Question: Dear R community on SO,
I am trying to create a wrapper function around 'ggplot2::facet_wrap()'.
My goal would be to pass a 'split_by' parameter to 'ggplot2::facet_wrap()', possibly unquoted, as follows:
'my_ggplot2_wrapper(my_data, x = some_x_col, y = some_y_col, split_by = another_discrete_var)'.
'split_by' would be a column contained in the data I pass to my wrapper.
Below is what I have tried.
Thanks in advance for considering my request.
Other solutions I've tried without success:
- 'p + ggplot2::facet_wrap(ggplot2::vars(split_by), ncol = 2, nrow = 2)'- 'p + ggplot2::facet_wrap({{ split_by }}, ncol = 2, nrow = 2)'
'''
sessionInfo()
#> R version 4.1.3 (2022-03-10)
#> Platform: x86_64-apple-darwin17.0 (64-bit)
#> Running under: macOS Big Sur/Monterey 10.16
#>
#> Matrix products: default
#> BLAS: /opt/R/4.1.3/Resources/lib/libRblas.0.dylib
#> LAPACK: /opt/R/4.1.3/Resources/lib/libRlapack.dylib
#>
#> locale:
#> [1] en_US.UTF-8/en_US.UTF-8/en_US.UTF-8/C/en_US.UTF-8/en_US.UTF-8
#>
#> attached base packages:
#> [1] stats graphics grDevices utils datasets methods base
#>
#> loaded via a namespace (and not attached):
#> [1] withr_2.5.0 digest_0.6.29 R.methodsS3_1.8.2 lifecycle_1.0.2
#> [5] magrittr_2.0.3 reprex_2.0.2 evaluate_0.16 highr_0.9
#> [9] stringi_1.7.8 rlang_1.0.6 cli_3.4.1 rstudioapi_0.14
#> [13] fs_1.5.2 R.utils_2.12.1 R.oo_1.25.0 styler_1.8.1
#> [17] rmarkdown_2.16 tools_4.1.3 stringr_1.4.1 R.cache_0.16.0
#> [21] glue_1.6.2 purrr_0.3.4 xfun_0.32 yaml_2.3.5
#> [25] fastmap_1.1.0 compiler_4.1.3 htmltools_0.5.3 knitr_1.40
set.seed(2022)
library(rlang)
ts <- tibble::tibble(
ds = seq(as.Date("2018-01-01"), as.Date("2019-12-31"), by = "1 day"),
y = rnorm(length(ds), mean = 50, sd = 10)
)
ts_component <- purrr::map_dfr(
c("A", "B", "C", "D"),
~ dplyr::mutate(ts, component = .x)
)
ts_component
#> # A tibble: 2,920 x 3
#> ds y component
#> <date> <dbl> <chr>
#> 1 2018-01-01 59.0 A
#> 2 2018-01-02 38.3 A
#> 3 2018-01-03 41.0 A
#> 4 2018-01-04 35.6 A
#> 5 2018-01-05 46.7 A
#> 6 2018-01-06 21.0 A
#> 7 2018-01-07 39.4 A
#> 8 2018-01-08 52.8 A
#> 9 2018-01-09 57.5 A
#> 10 2018-01-10 52.4 A
#> # ... with 2,910 more rows
my_ggplot2_wrapper <- function(data, x = ds, y = y, split_by = NULL) {
split_by <- rlang::enquo(split_by)
p <- ggplot2::ggplot() +
ggplot2::geom_line(
data = data,
ggplot2::aes(x = {{ x }}, y = {{ y }})
)
if (!is.null(split_by)) {
p + ggplot2::facet_wrap(ggplot2::vars(!!split_by), ncol = 2, nrow = 2)
}
p
}
# I would expect 'split_by' to work and provide four panels named A, B, C, D, instead of a single one.
my_ggplot2_wrapper(data = ts_component, split_by = component)
'''

<URL>
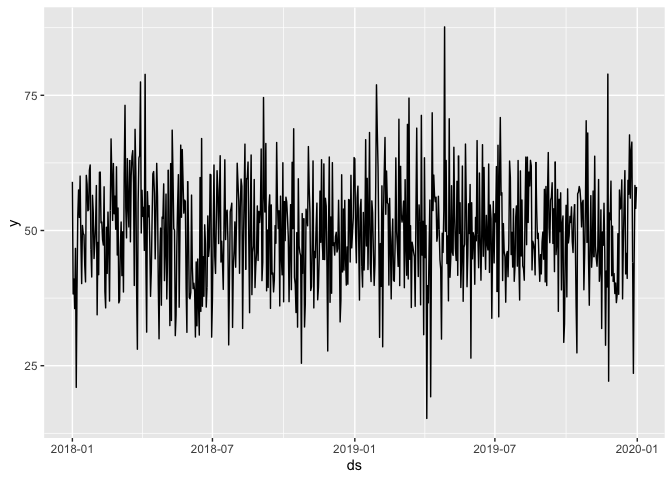
Answer: Your main mistake is that you are not assigning the faceted plot. You need 'p <- p + facet_wrap...' not just 'p + facet_wrap...'.
The 'vars()' function works well with '{{'. I also switched to using a 'missing()' check instead of a 'NULL' default. And I'd recommend not hardcoding 'ncol = 2' and 'nrow = 2' unless you're sure you will only ever use this with 4 unique values in 'split_by'.
'''
my_ggplot2_wrapper <- function(data, x = ds, y = y, split_by) {
p <- ggplot2::ggplot() +
ggplot2::geom_line(
data = data,
ggplot2::aes(x = {{ x }}, y = {{ y }})
)
if (!missing(split_by)) {
p = p + ggplot2::facet_wrap(ggplot2::vars({{split_by}}), ncol = 2, nrow = 2)
}
p
}
my_ggplot2_wrapper(data = ts_component, split_by = component)
'''
<URL>